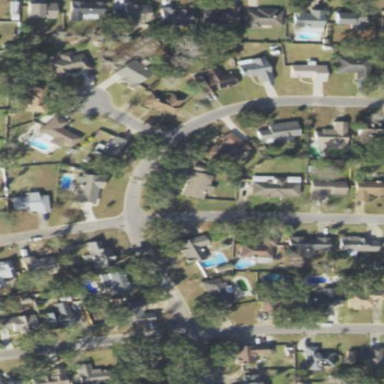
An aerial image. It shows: This residential area consists of single-family homes.